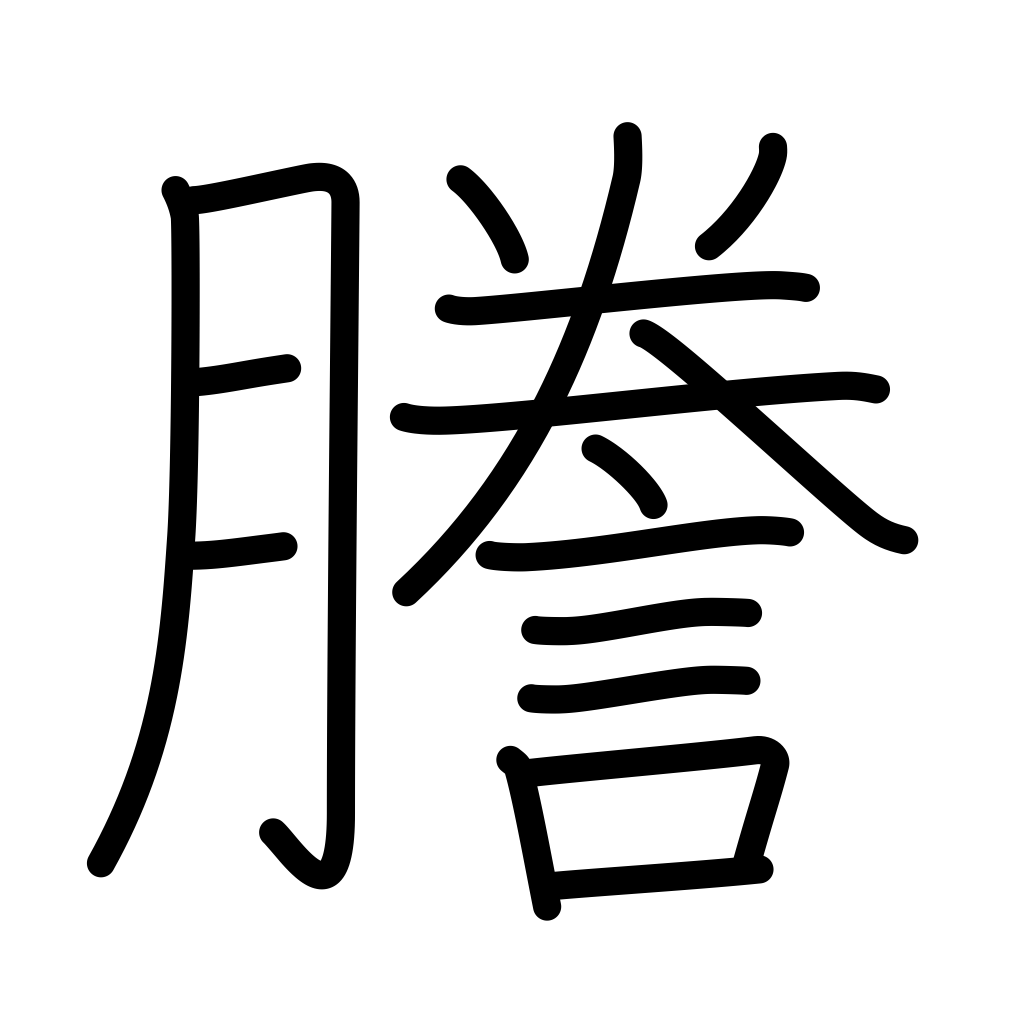
Meaning: mimeograph, copy